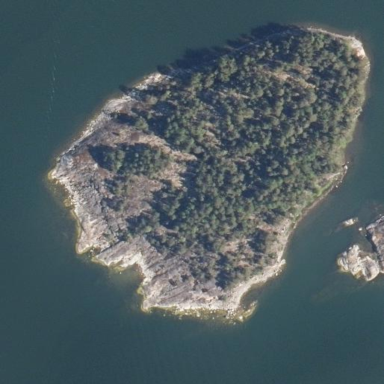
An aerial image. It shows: Islet located along the natural coastline.